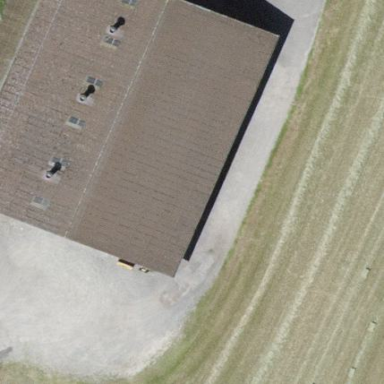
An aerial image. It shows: Barn.